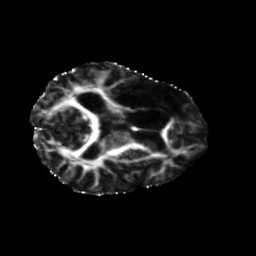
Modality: FA
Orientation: axial
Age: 71
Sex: female
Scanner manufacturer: siemens
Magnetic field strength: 3 T
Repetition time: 5.25 s
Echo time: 0.08 s